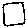
Label: square